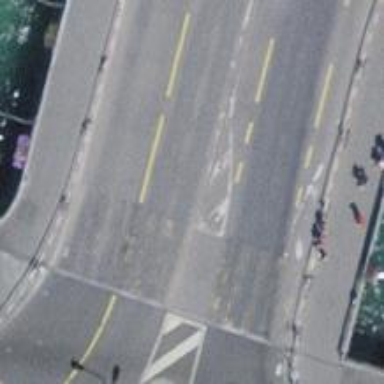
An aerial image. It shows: Secondary road with asphalt surface. There is bridge with sidewalks on both sides and cycle lane.